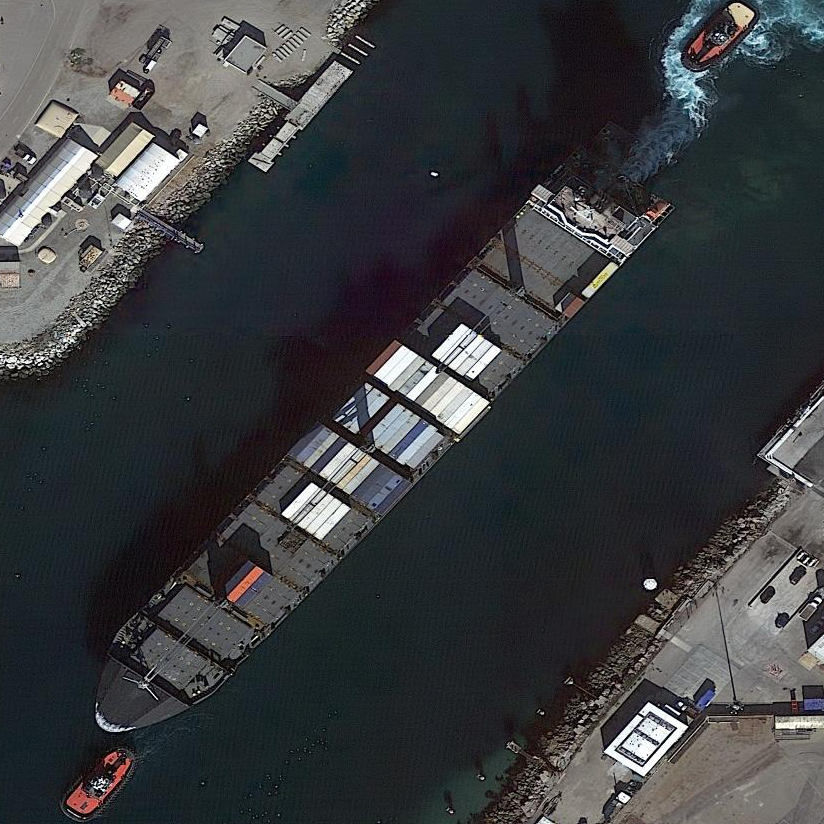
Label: Container_ship